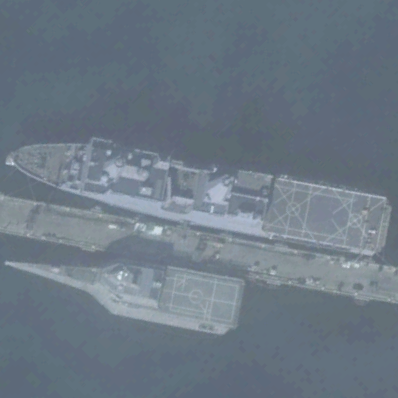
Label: combat